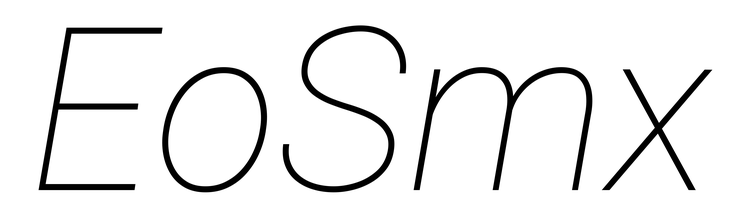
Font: Roboto-Italic_Thin_Italic